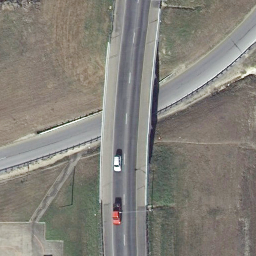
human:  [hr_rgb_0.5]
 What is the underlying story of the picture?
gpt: overpass